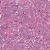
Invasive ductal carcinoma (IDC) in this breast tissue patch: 1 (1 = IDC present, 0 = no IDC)